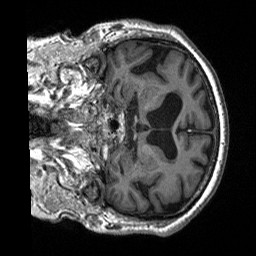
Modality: T1w
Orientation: coronal
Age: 65
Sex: male
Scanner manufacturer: siemens
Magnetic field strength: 3 T
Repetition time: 2.4 s
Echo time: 0.00226 s